Question:
How to above sequence in RelativeLayout
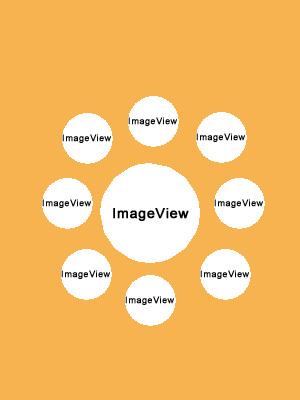
Answer: You can use this library to create circular layout: <URL>
Simple code (Using the library) :
'''
<ru.biovamp.widget.CircleLayout
android:layout_width="fill_parent"
android:layout_height="fill_parent"
android:background="@android:color/white"
app:angleOffset="90.0"
app:layoutMode="pie"
app:divider="#112233"
app:innerRadius="40dp"
app:innerCircle="#119922"
app:dividerWidth="10dp"
>
<TextView android:layout_width="wrap_content"
android:layout_height="wrap_content"
android:text="one"
android:id="@+id/w"
/>
<TextView android:layout_width="wrap_content"
android:layout_height="wrap_content"
android:text="two"
android:id="@+id/w1"
/>
<TextView android:layout_width="wrap_content"
android:layout_height="wrap_content"
android:text="three"
android:id="@+id/w2"
/>
<TextView android:layout_width="wrap_content"
android:layout_height="wrap_content"
android:text="four"
android:id="@+id/w3"
/>
<TextView android:layout_width="wrap_content"
android:layout_height="wrap_content"
android:text="five"
android:id="@+id/w4"
/>
</ru.biovamp.widget.CircleLayout>
'''
NB: you can any Views type (txtviews, buttons, imageviews..)
i was using Samsung <URL> another tuto inspired from samsung.